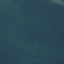
Land use / land cover: SeaLake